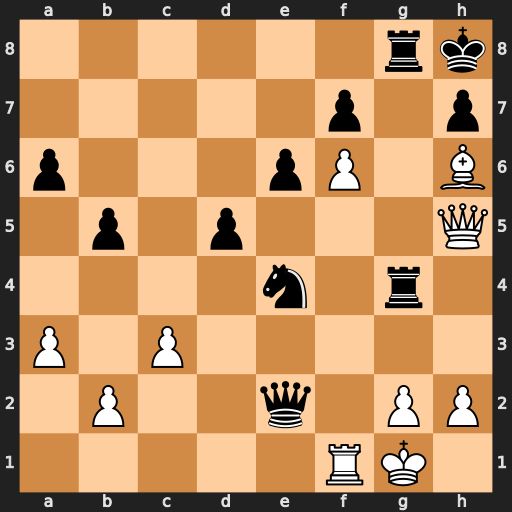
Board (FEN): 6rk/5p1p/p3pP1B/1p1p3Q/4n1r1/P1P5/1P2q1PP/5RK1
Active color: w
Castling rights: -
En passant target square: -
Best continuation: Bg7+ R8xg7 fxg7+ Rxg7 Qxe2